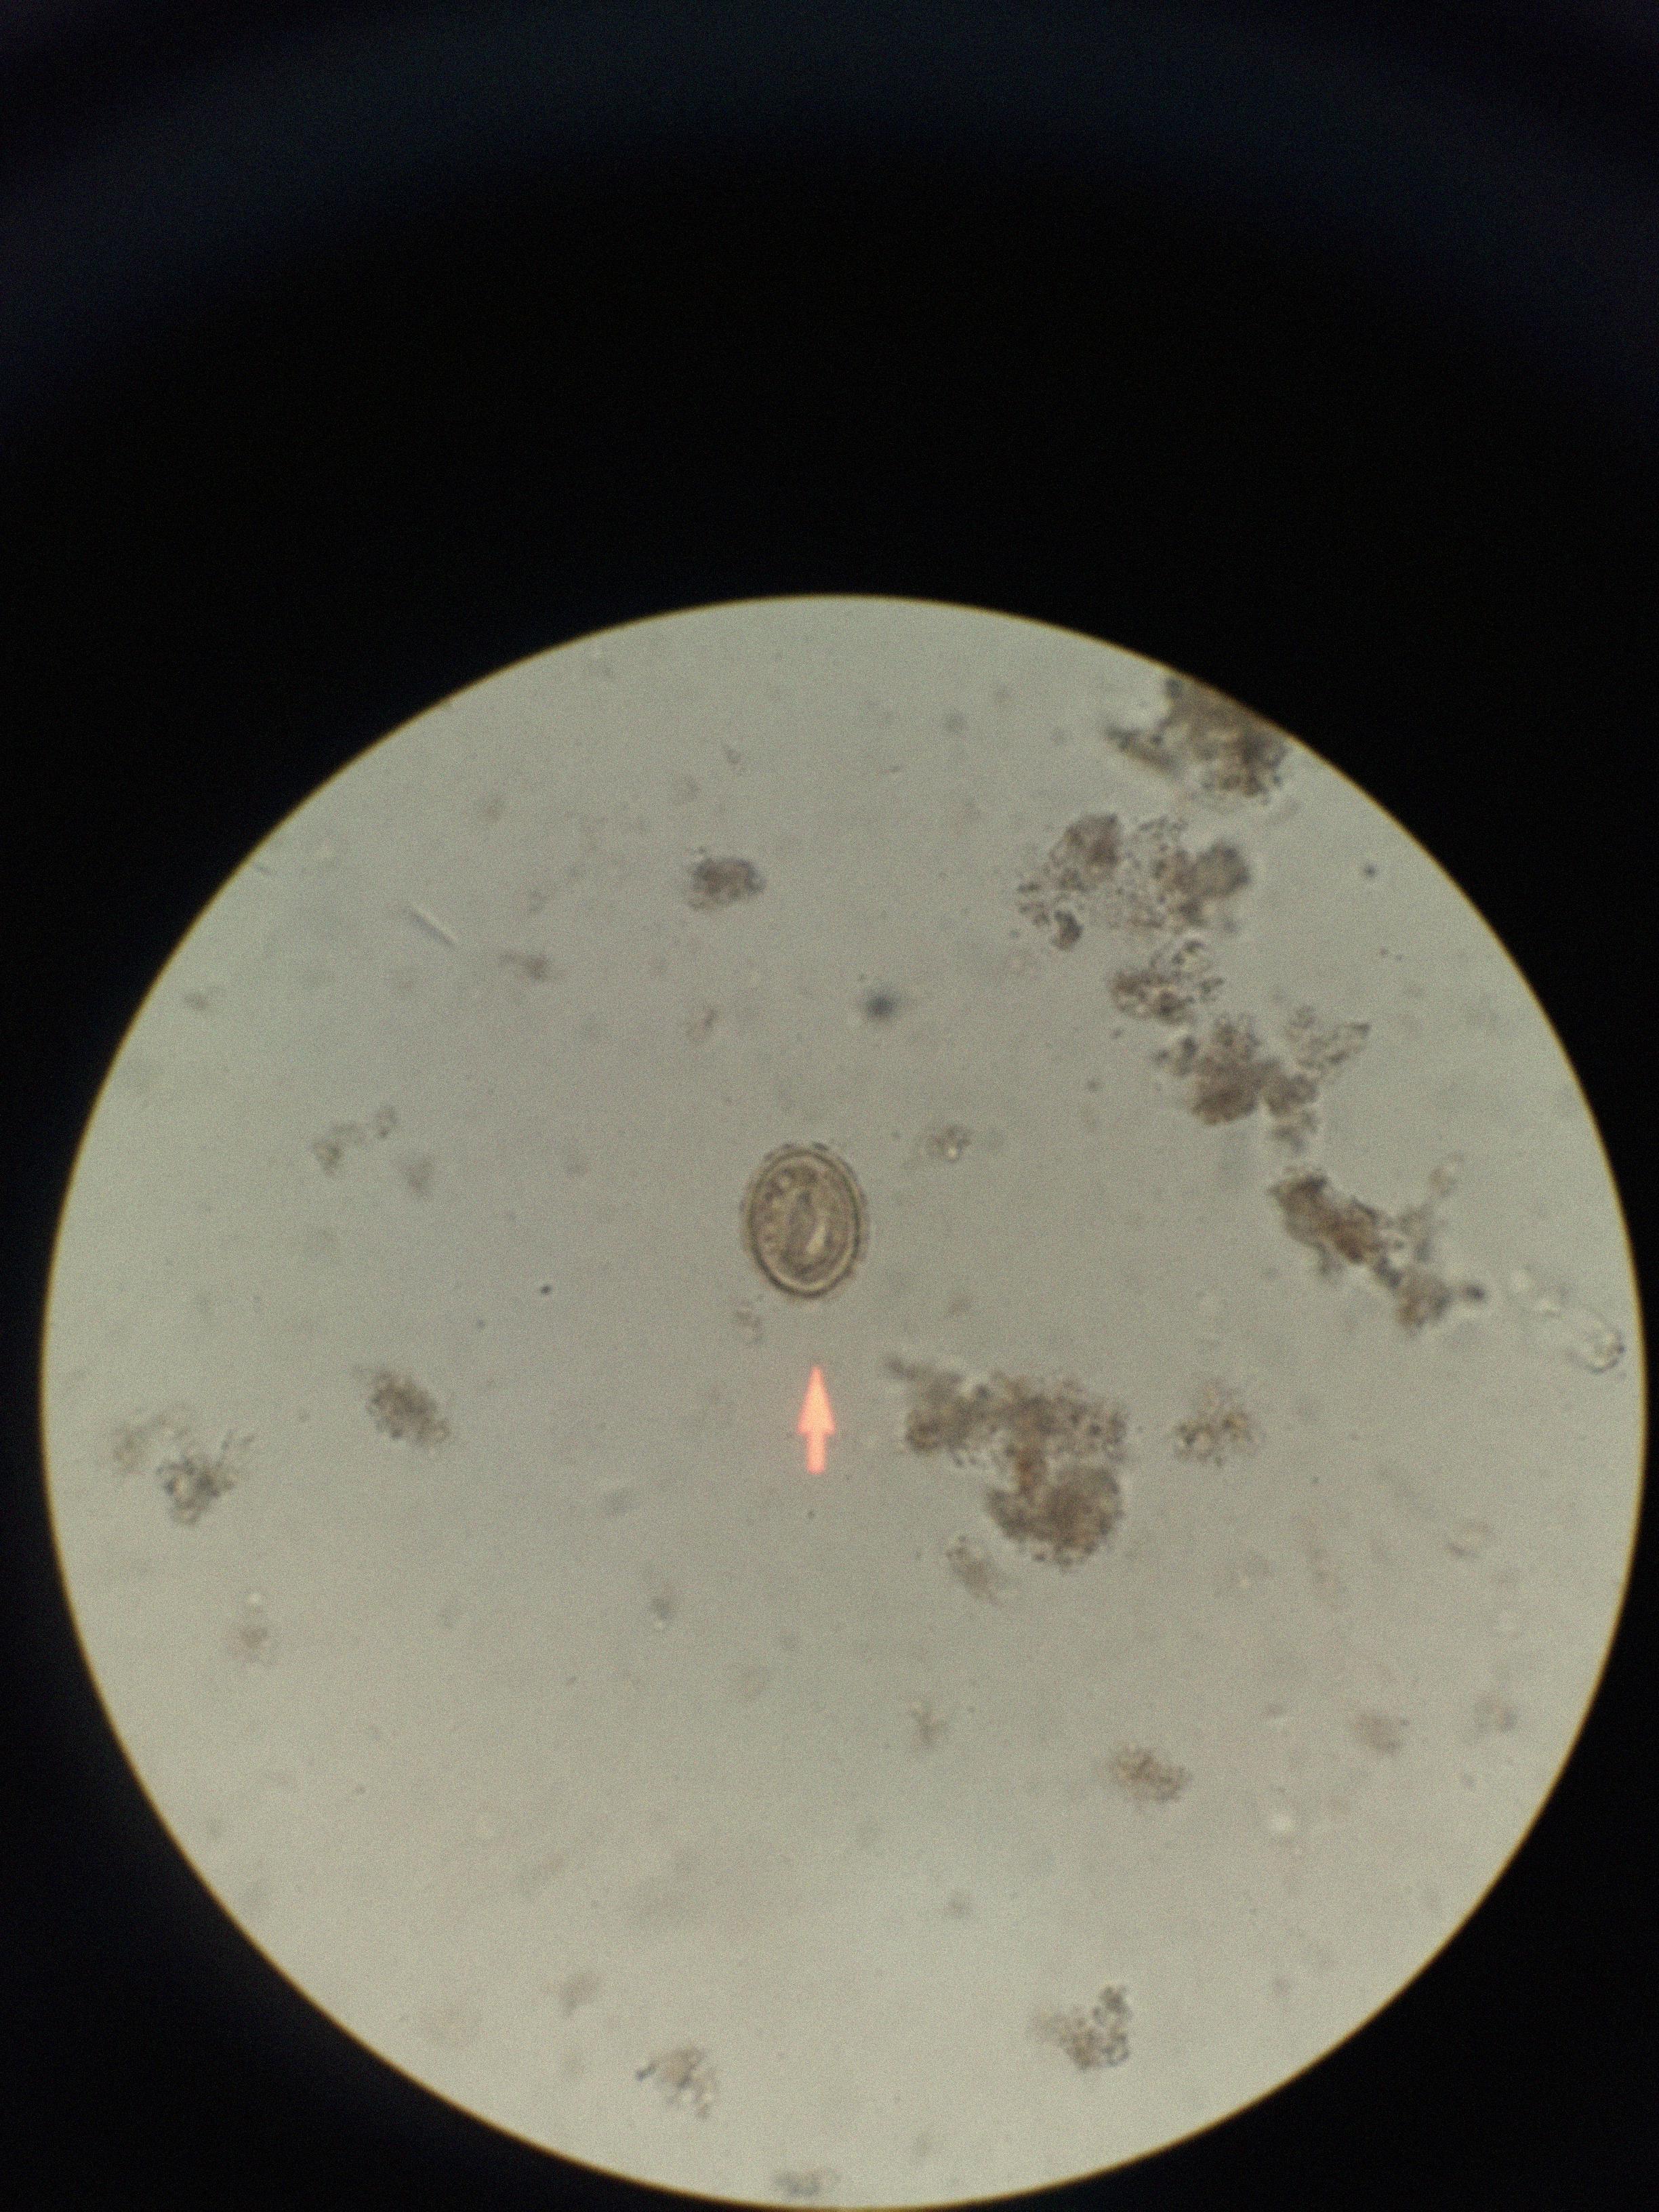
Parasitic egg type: Ascaris lumbricoides